Aerial crown-view tile of a tropical tree (Barro Colorado Island, Panama), acquired 20250818:
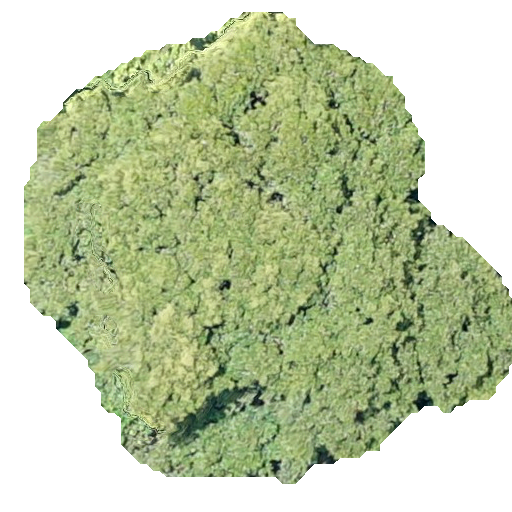
Species: Prioria copaifera
GBIF accepted scientific name: Prioria copaifera
Crown area: 231.493 m²